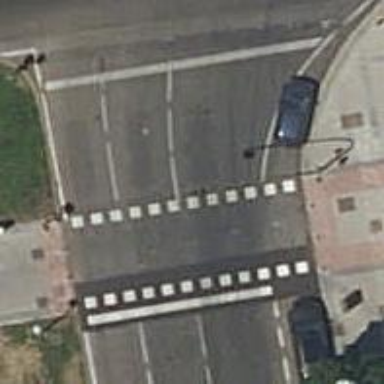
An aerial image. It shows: Road crossing with traffic signals.